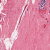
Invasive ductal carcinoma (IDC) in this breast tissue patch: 0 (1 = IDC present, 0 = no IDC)